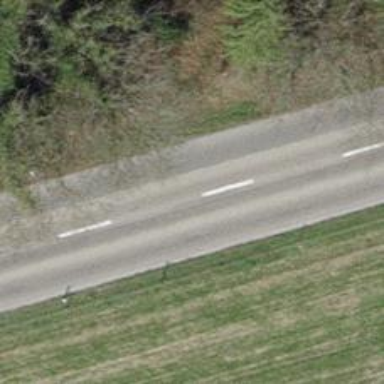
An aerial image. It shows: Tertiary road with asphalt surface.